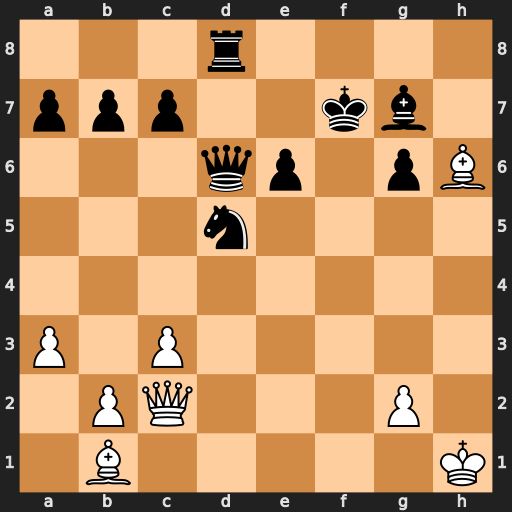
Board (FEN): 3r4/ppp2kb1/3qp1pB/3n4/8/P1P5/1PQ3P1/1B5K
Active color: w
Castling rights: -
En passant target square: -
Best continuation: Qxg6+ Kf8 Qxg7+ Ke8 Bg6#